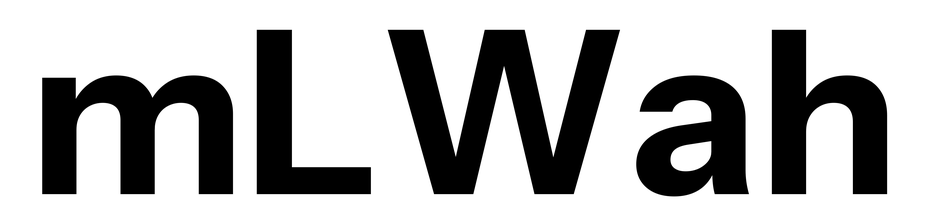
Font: InstrumentSans_Bold